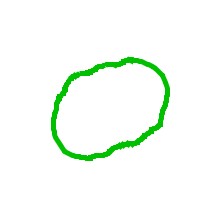
Shape: circle